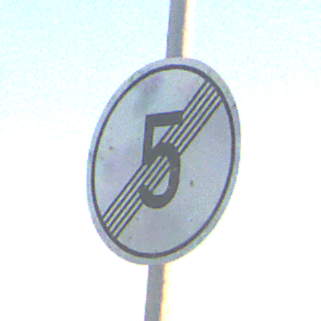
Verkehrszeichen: EndeGeschwindigkeit5
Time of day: SunriseSunset
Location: Outdoor (Nature)
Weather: Clear
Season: NotSpecified
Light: Natural